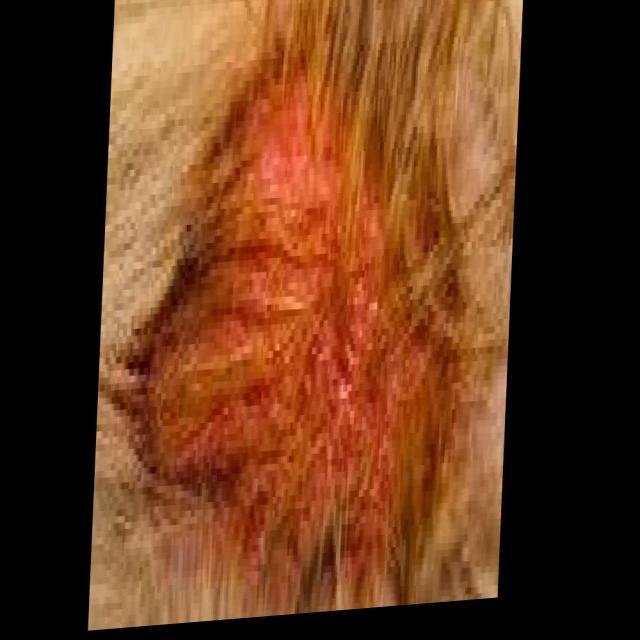
Canine dermatitis — inflammation of the skin presenting with erythema, pruritus, papules, and excoriation. May be allergic, contact, or atopic in origin.